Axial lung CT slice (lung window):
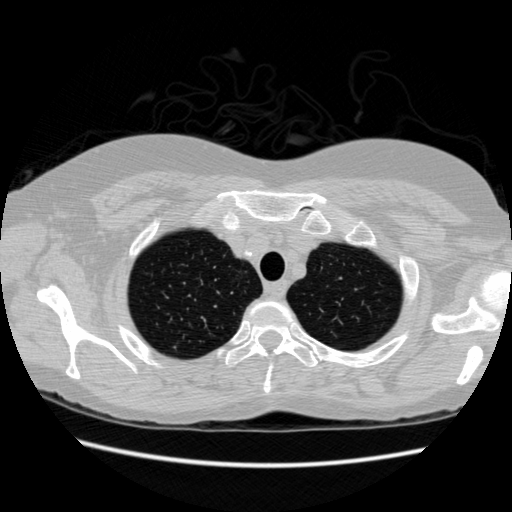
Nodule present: yes
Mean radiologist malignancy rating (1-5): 3